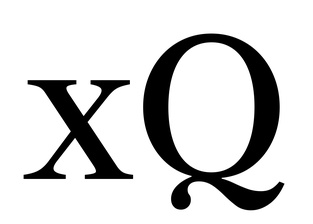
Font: LibreCaslonText_Regular